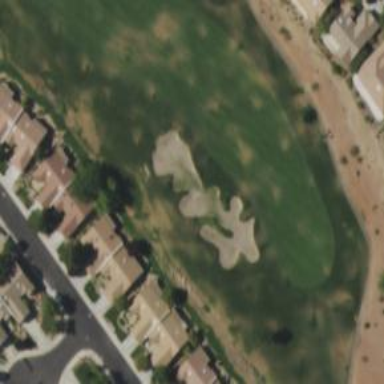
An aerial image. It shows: Golf bunker filled with sandy terrain.